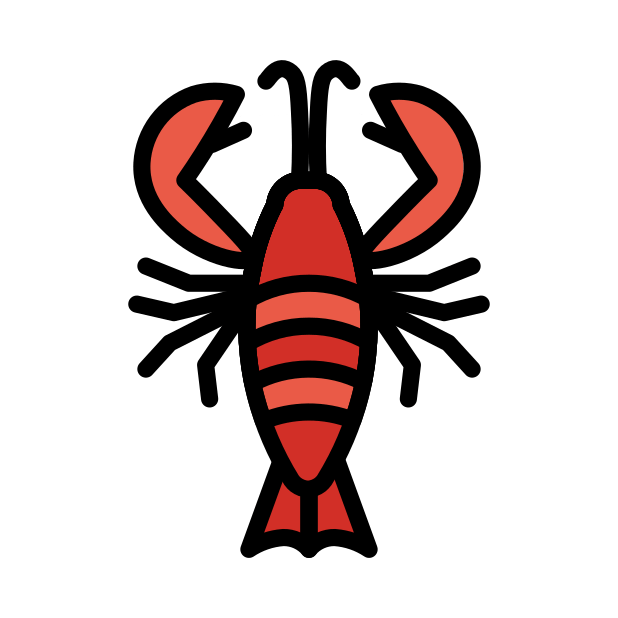
Emoji: 🦞
Name: lobster
Unicode: 0x1f99e